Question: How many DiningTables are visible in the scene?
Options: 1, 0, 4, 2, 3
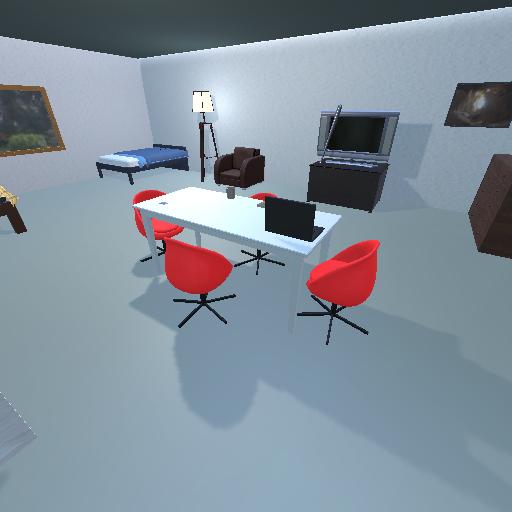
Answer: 1